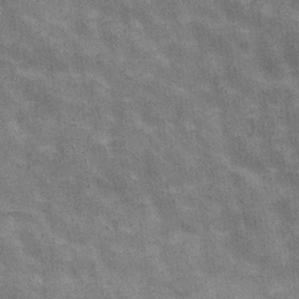
Label: frost